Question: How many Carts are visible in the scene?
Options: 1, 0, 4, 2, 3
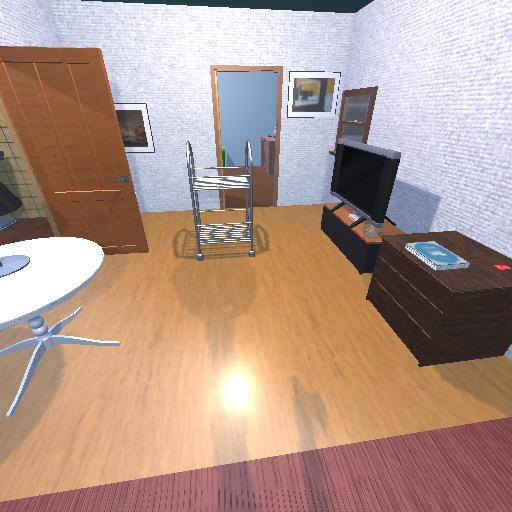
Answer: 1